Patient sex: M
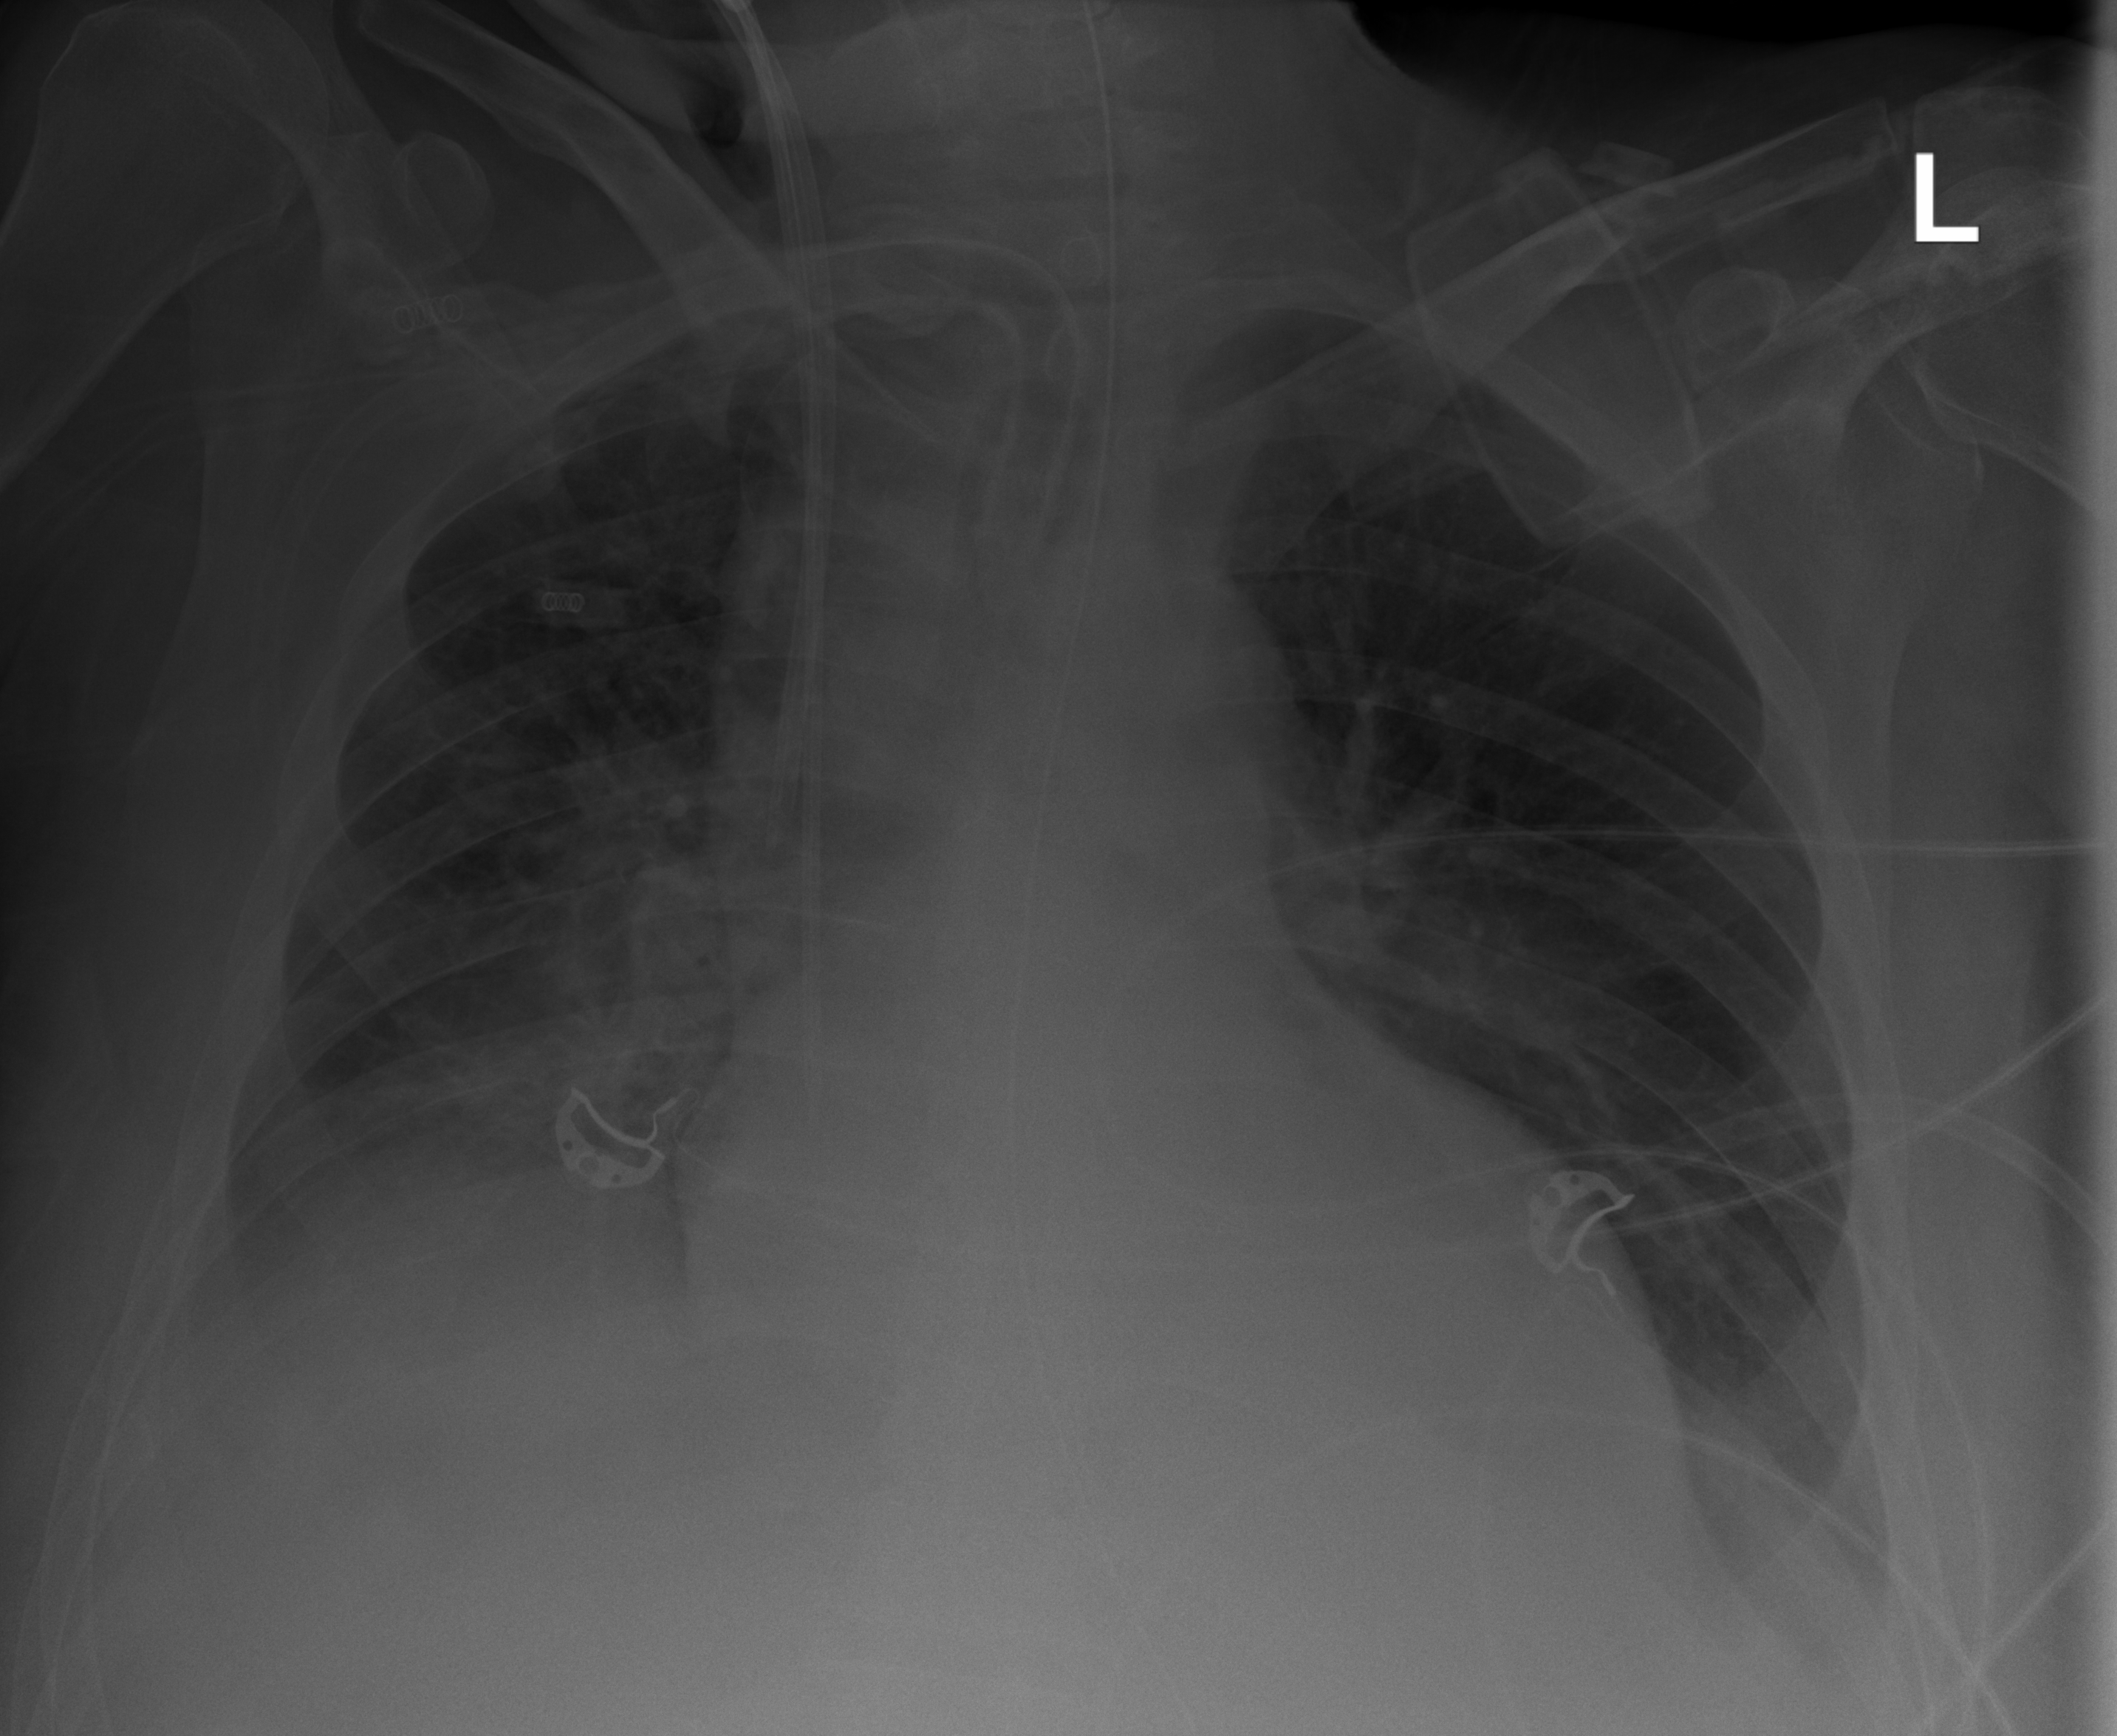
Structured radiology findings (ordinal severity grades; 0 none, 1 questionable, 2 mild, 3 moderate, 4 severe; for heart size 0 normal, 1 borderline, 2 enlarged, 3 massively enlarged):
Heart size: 1
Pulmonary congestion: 0
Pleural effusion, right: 2
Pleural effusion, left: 2
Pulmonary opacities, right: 0
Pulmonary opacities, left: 0
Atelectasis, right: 3
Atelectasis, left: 2